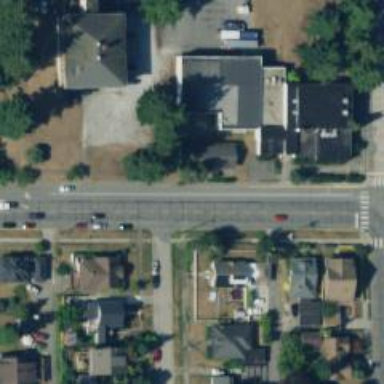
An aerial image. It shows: Residential road with asphalt surface. Sidewalk is present on the left side.